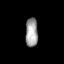
Tissue: lung
Cell type: T cells
Senescence score: 0.1643
Nuclear area (px): 356
Mean DAPI intensity: 157.135